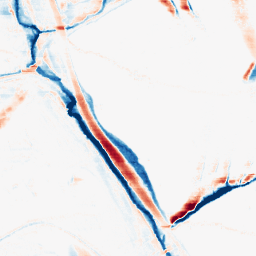
Category: morphological
Decomposition family: morphological_rect
Decomposition parameters: operation: average
width: 20
height: 5
Upsampling method: sinc_blackman
Upsampling parameters: scale: 4
kernel_size: 8
Upsampling scale: 4